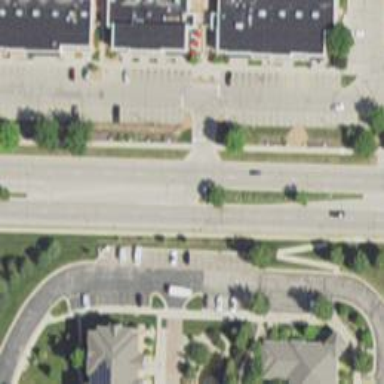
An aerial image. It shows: Stop road.